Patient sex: F
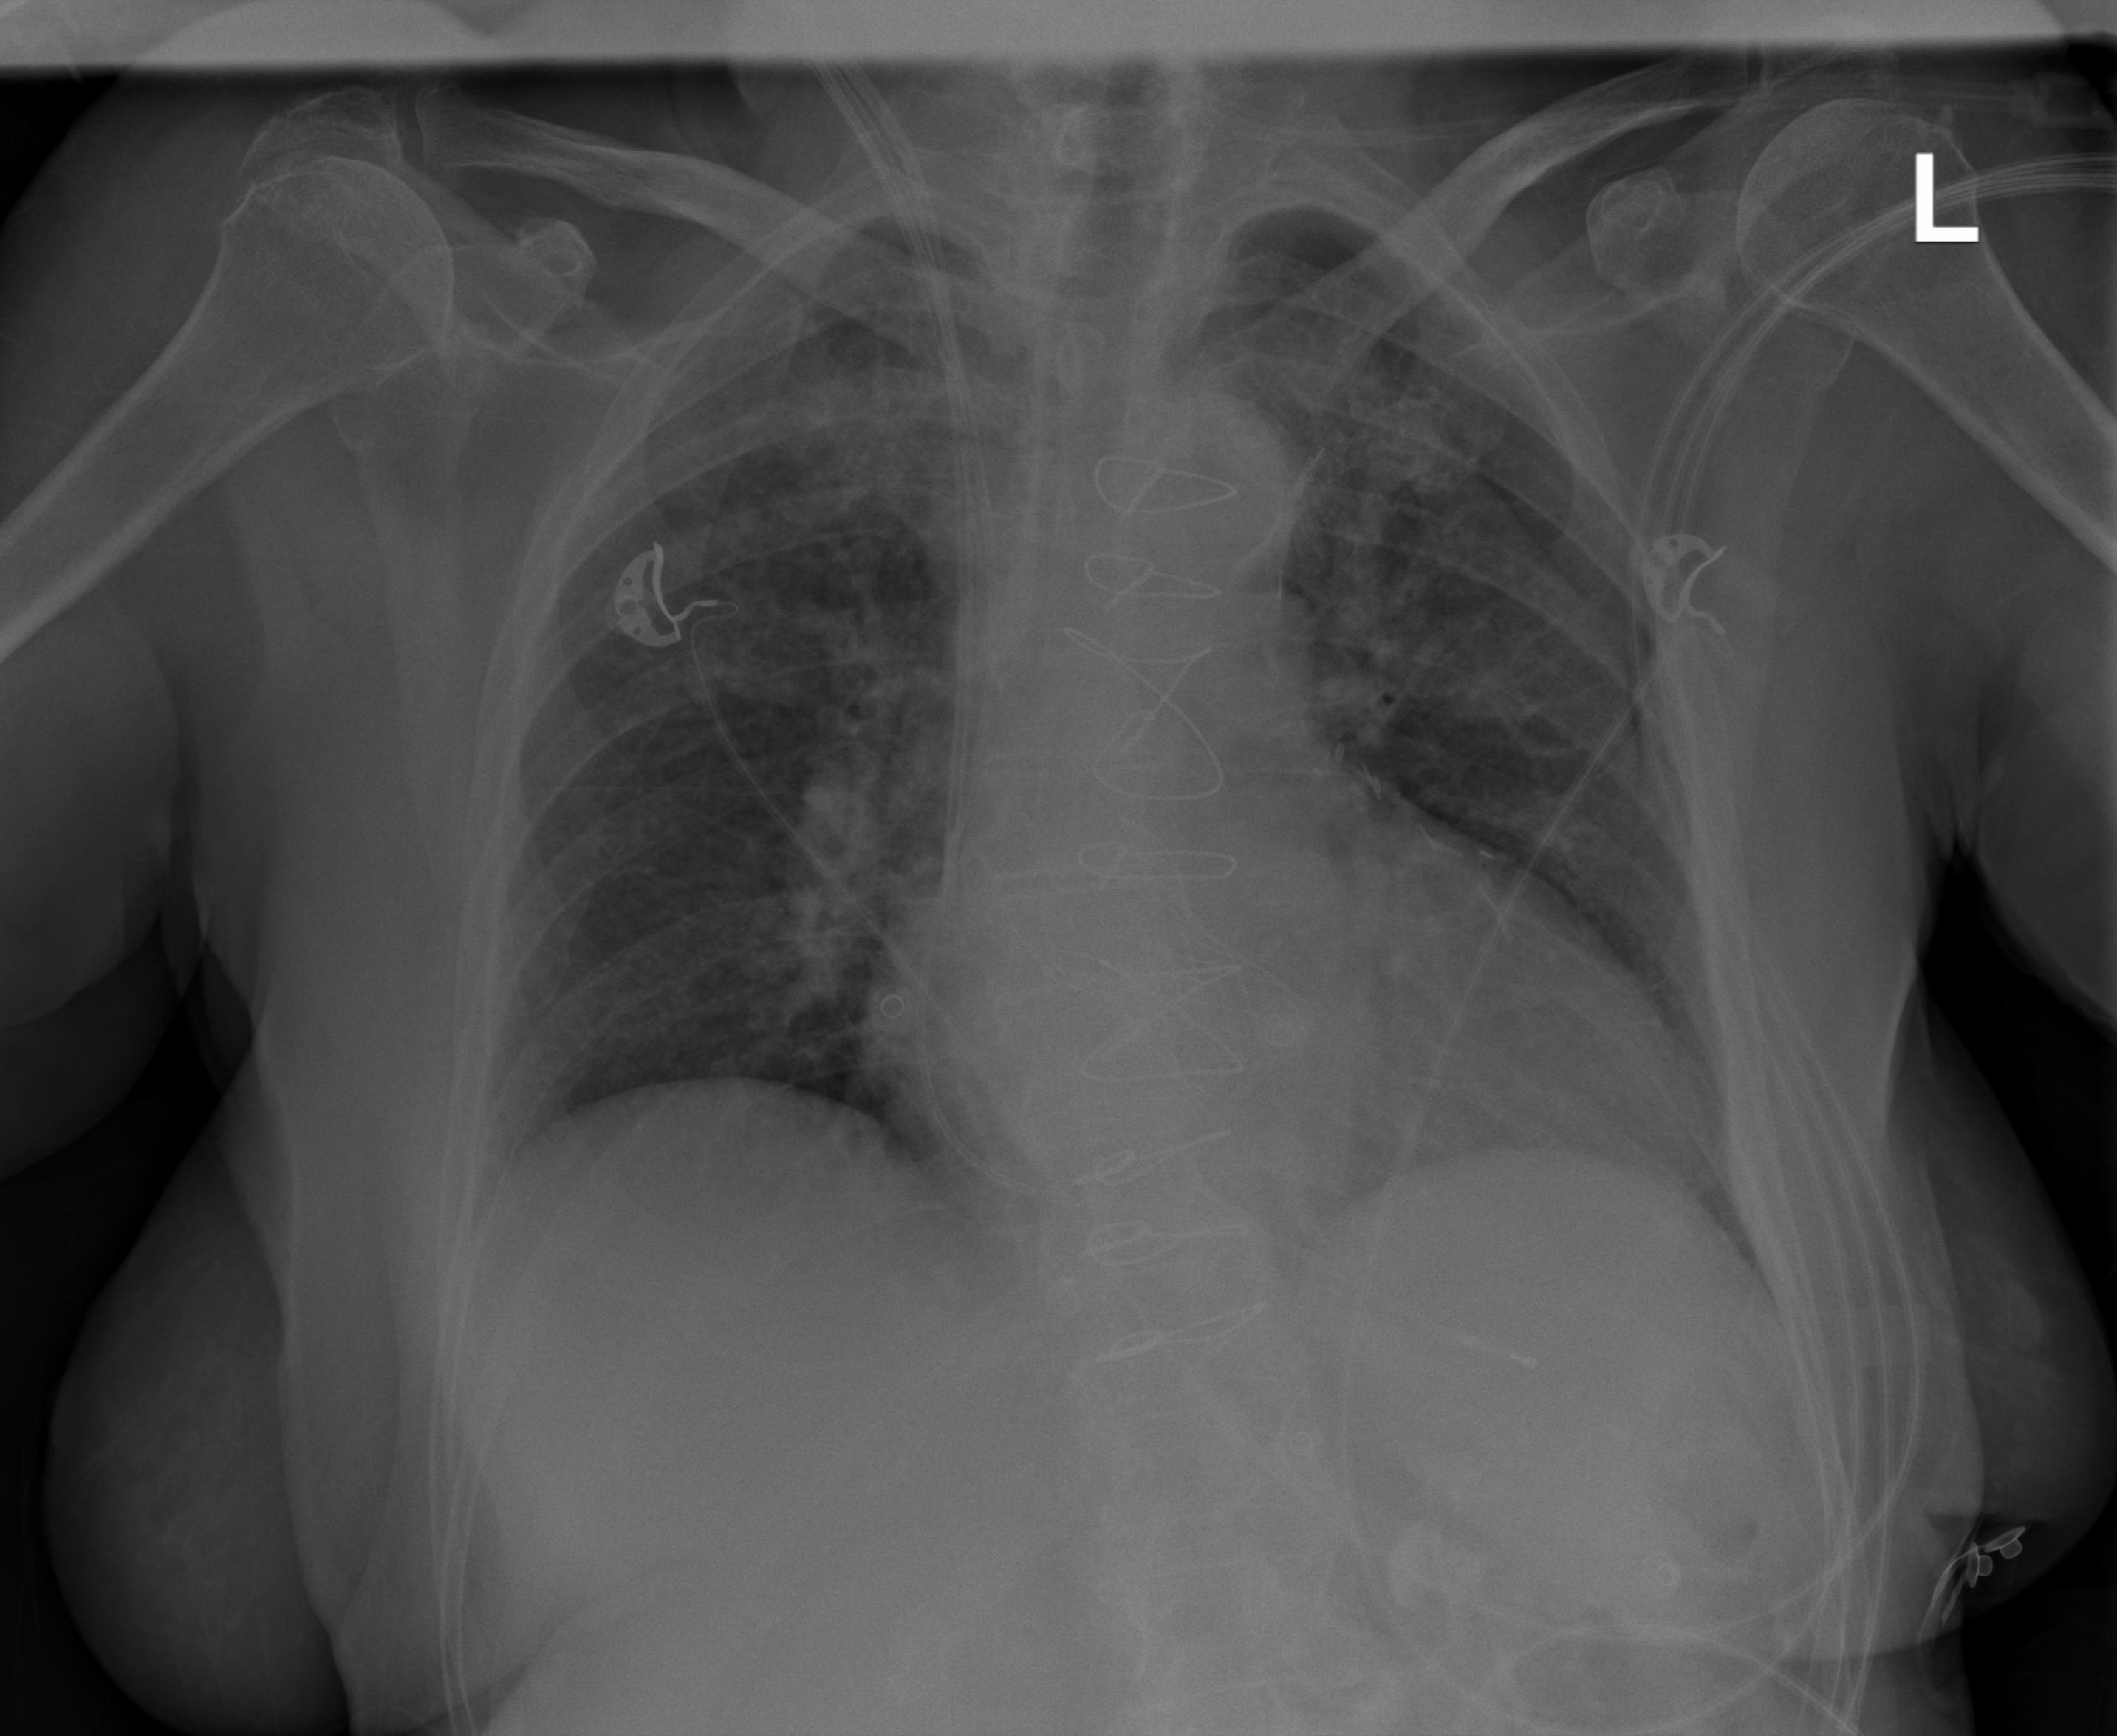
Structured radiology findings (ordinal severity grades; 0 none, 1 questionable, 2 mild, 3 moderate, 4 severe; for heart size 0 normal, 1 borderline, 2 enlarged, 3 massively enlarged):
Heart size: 0
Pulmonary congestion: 2
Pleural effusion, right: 0
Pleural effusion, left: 0
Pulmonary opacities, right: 2
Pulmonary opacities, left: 2
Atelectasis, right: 0
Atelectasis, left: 0